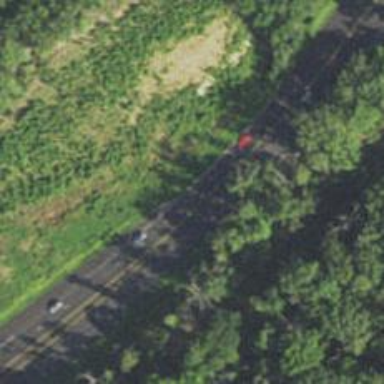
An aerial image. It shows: Primary highway.